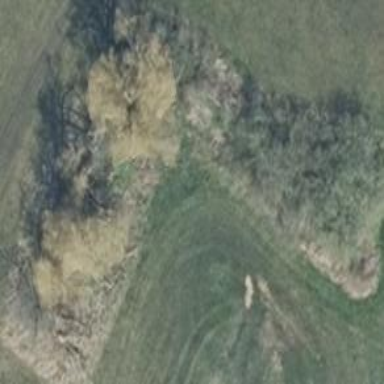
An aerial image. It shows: Patch of scrub vegetation.